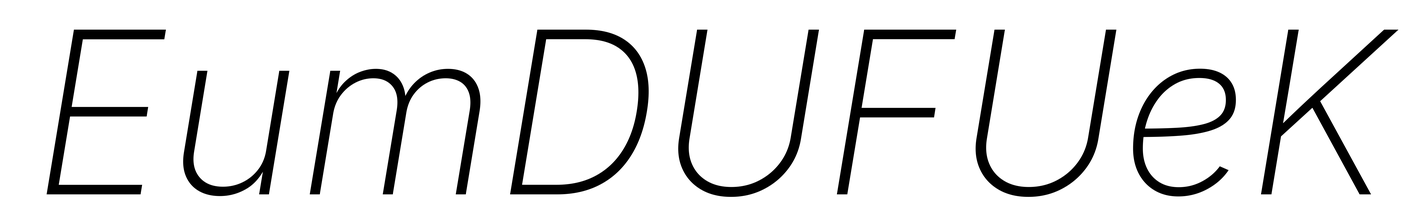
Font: Inter-Italic_ExtraLight_Italic